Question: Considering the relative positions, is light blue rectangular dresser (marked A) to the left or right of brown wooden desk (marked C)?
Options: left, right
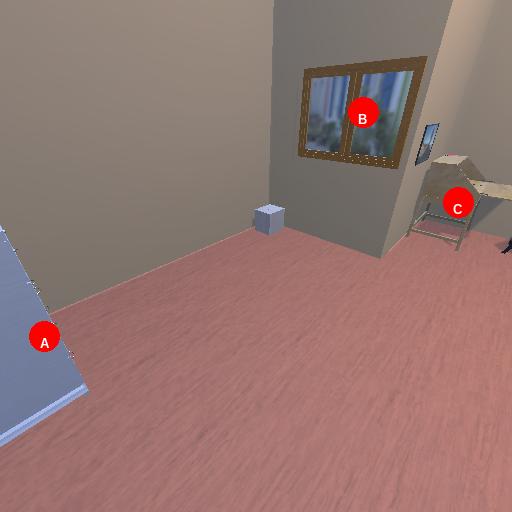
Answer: left